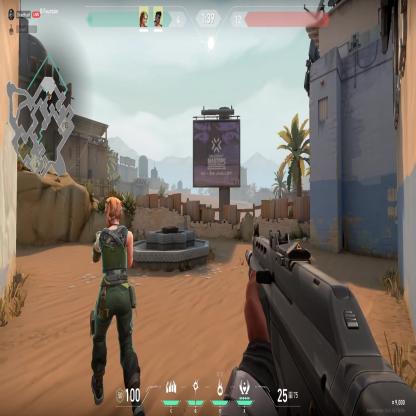
Label: teammate